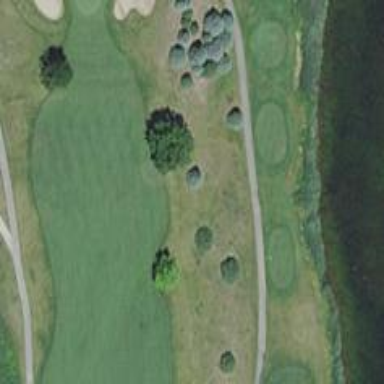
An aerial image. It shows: Grassy area designated as golf fairway.